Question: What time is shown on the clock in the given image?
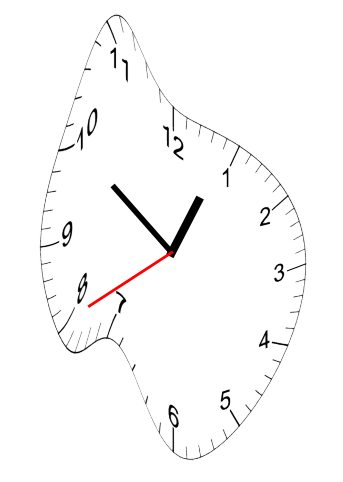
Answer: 12:50:40